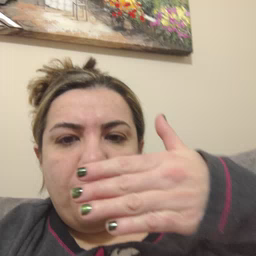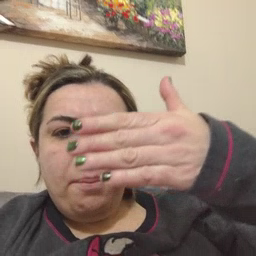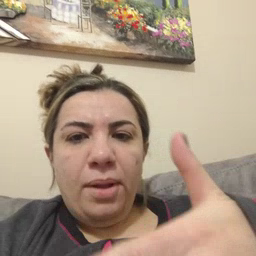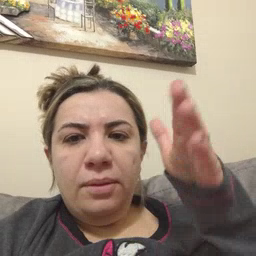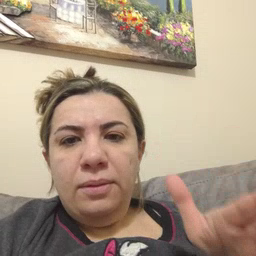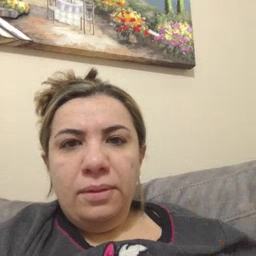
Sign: room